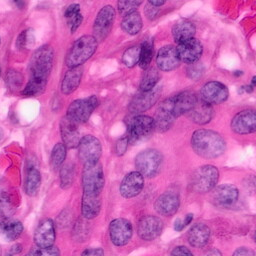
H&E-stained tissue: Pancreatic